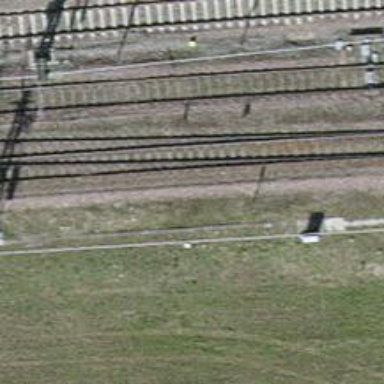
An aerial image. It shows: Railway switch.